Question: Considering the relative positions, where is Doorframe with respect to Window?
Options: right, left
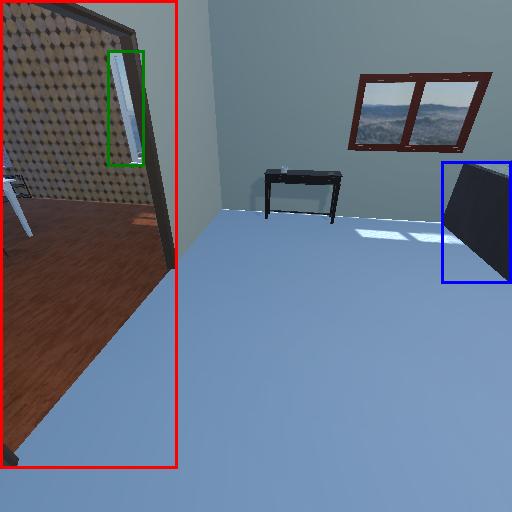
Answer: right